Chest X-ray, AP view. Patient: 75 years old, sex F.
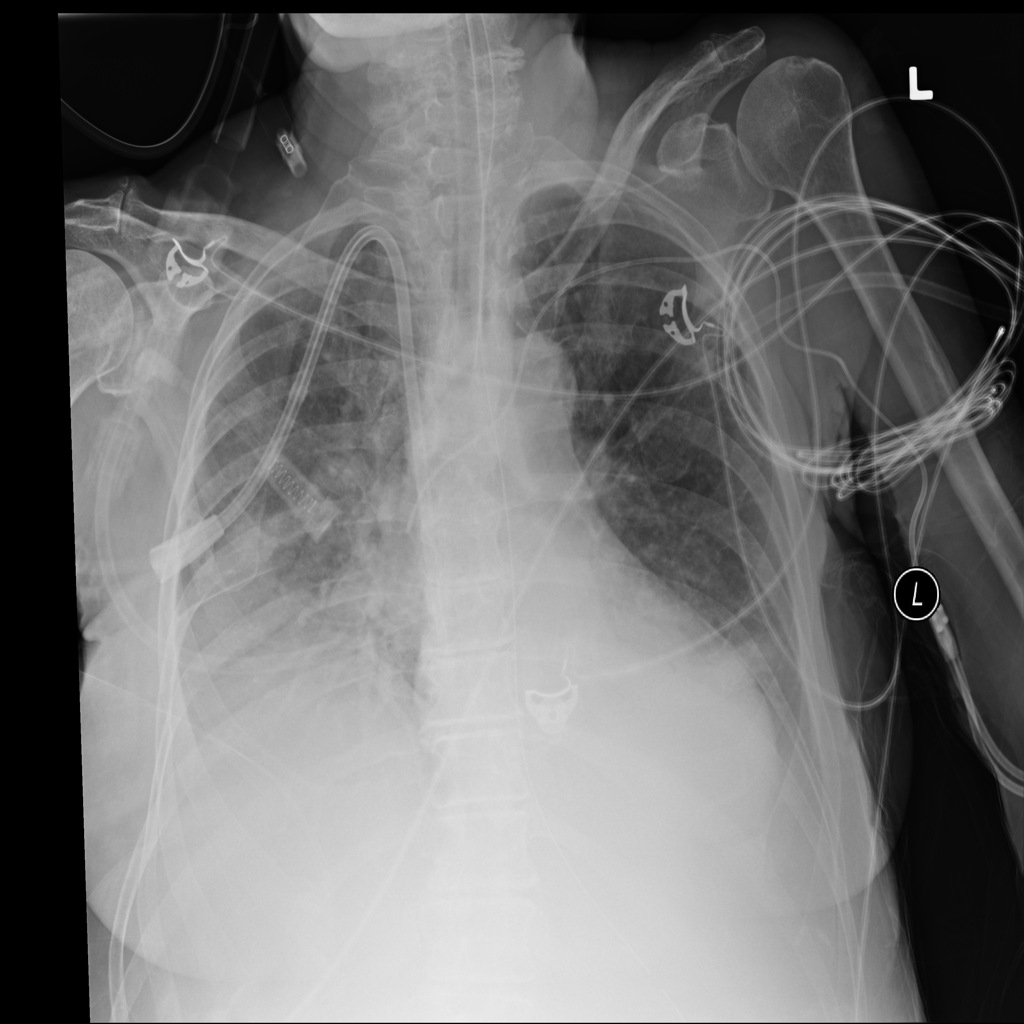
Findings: Consolidation, Effusion